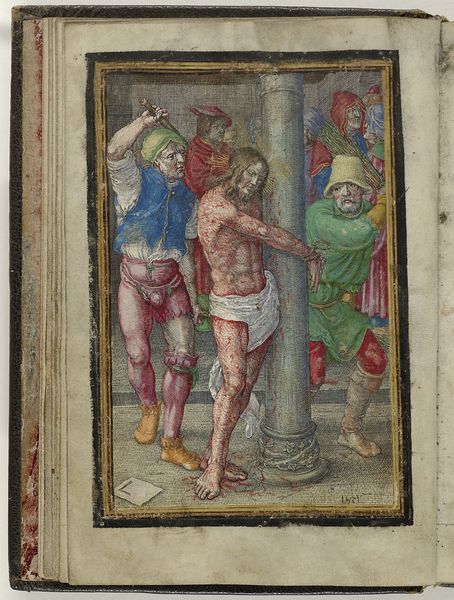
Titel: Geseling
Künstler: Lucas van Leyden
Standort: Amsterdam
Institution: Rijksmuseum
Schlagwörter: gelb, grün, menschen, bunt, hüte, männer, säule, rot, hinrichtung, köpfen, rahmen, gewand, gold, beine, grafik, kopftuch, blut, buch, schwert, koloriert, buchseite, heiligenschein, jesus, mittelalter, märtyrer, geand